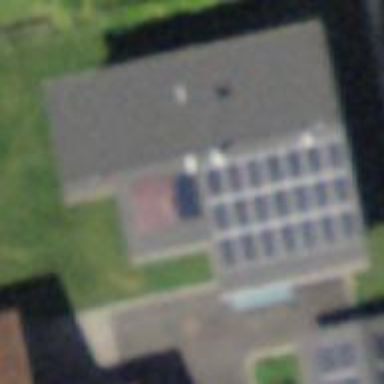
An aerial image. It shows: House with flat roof.